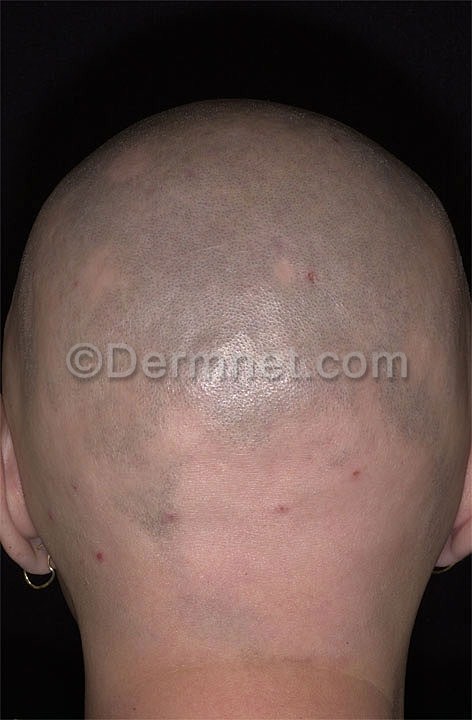
Disease: Nail Fungus and other Nail Disease